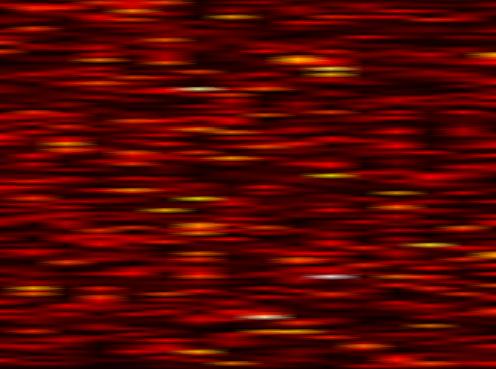
Label: FOFDM